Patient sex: M
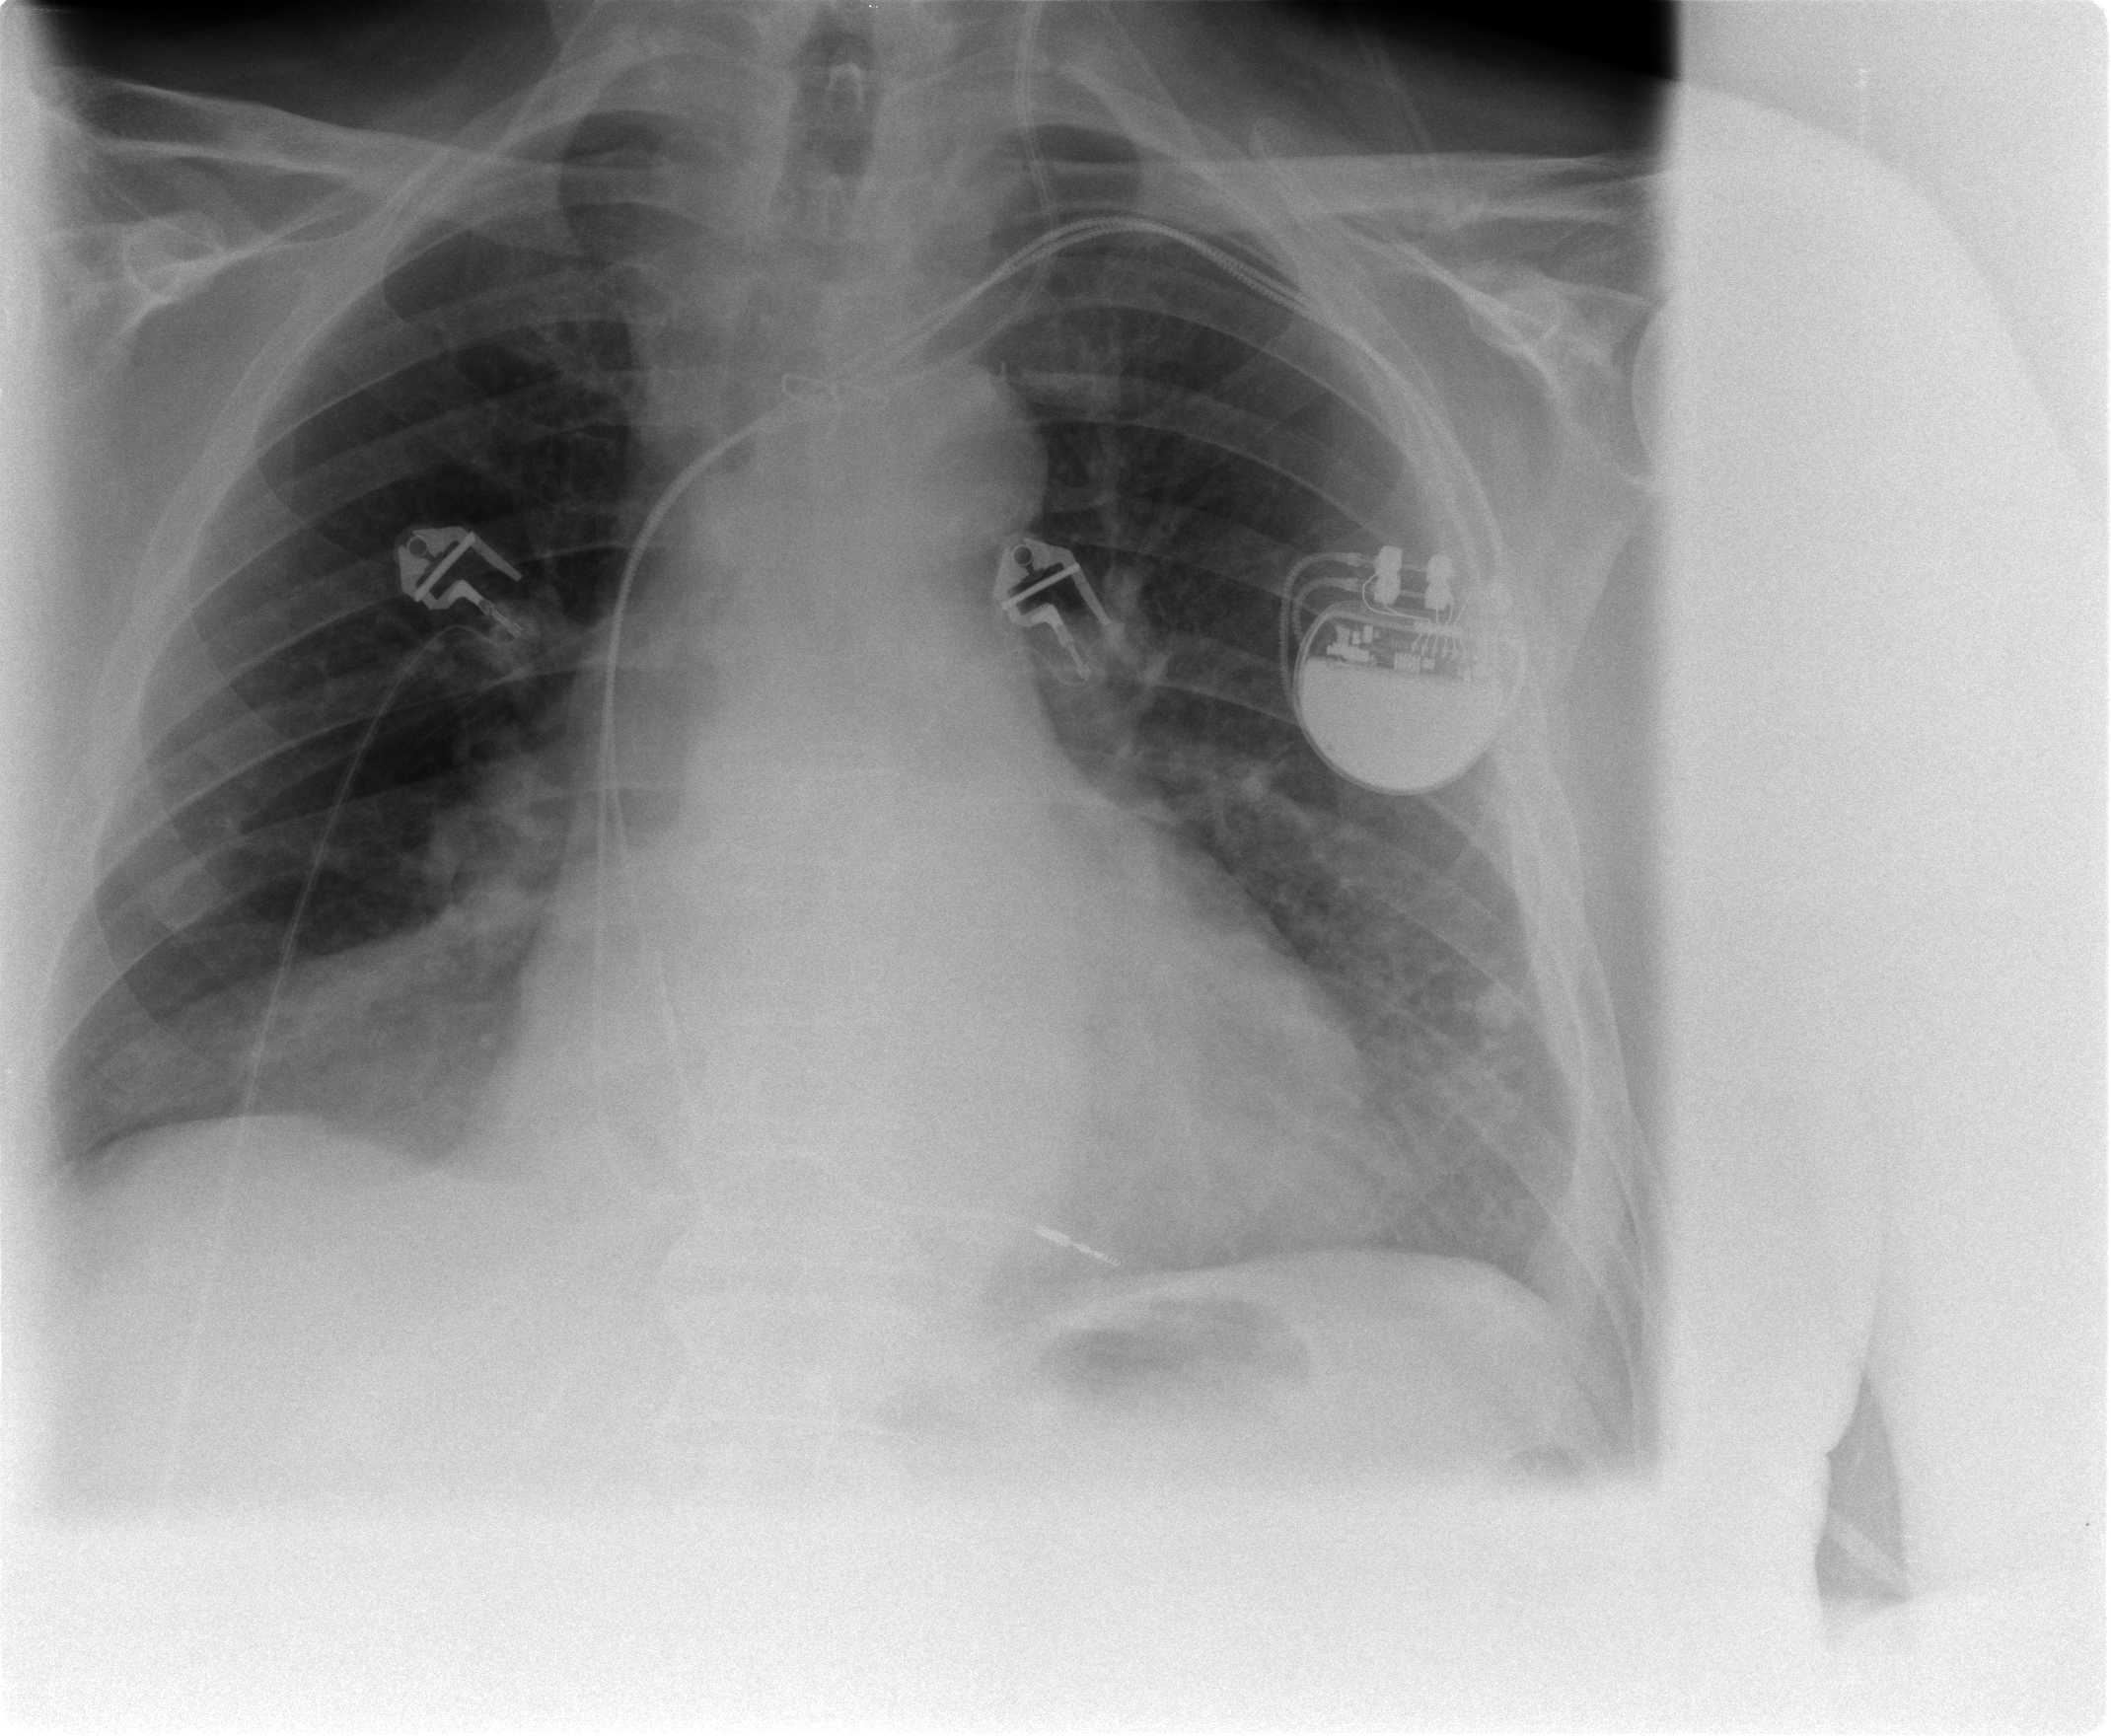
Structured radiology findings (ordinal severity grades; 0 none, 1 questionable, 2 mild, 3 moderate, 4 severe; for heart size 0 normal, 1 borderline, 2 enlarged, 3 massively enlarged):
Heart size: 0
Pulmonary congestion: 0
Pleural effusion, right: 2
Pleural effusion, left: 1
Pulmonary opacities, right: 0
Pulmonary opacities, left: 0
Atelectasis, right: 2
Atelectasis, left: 2